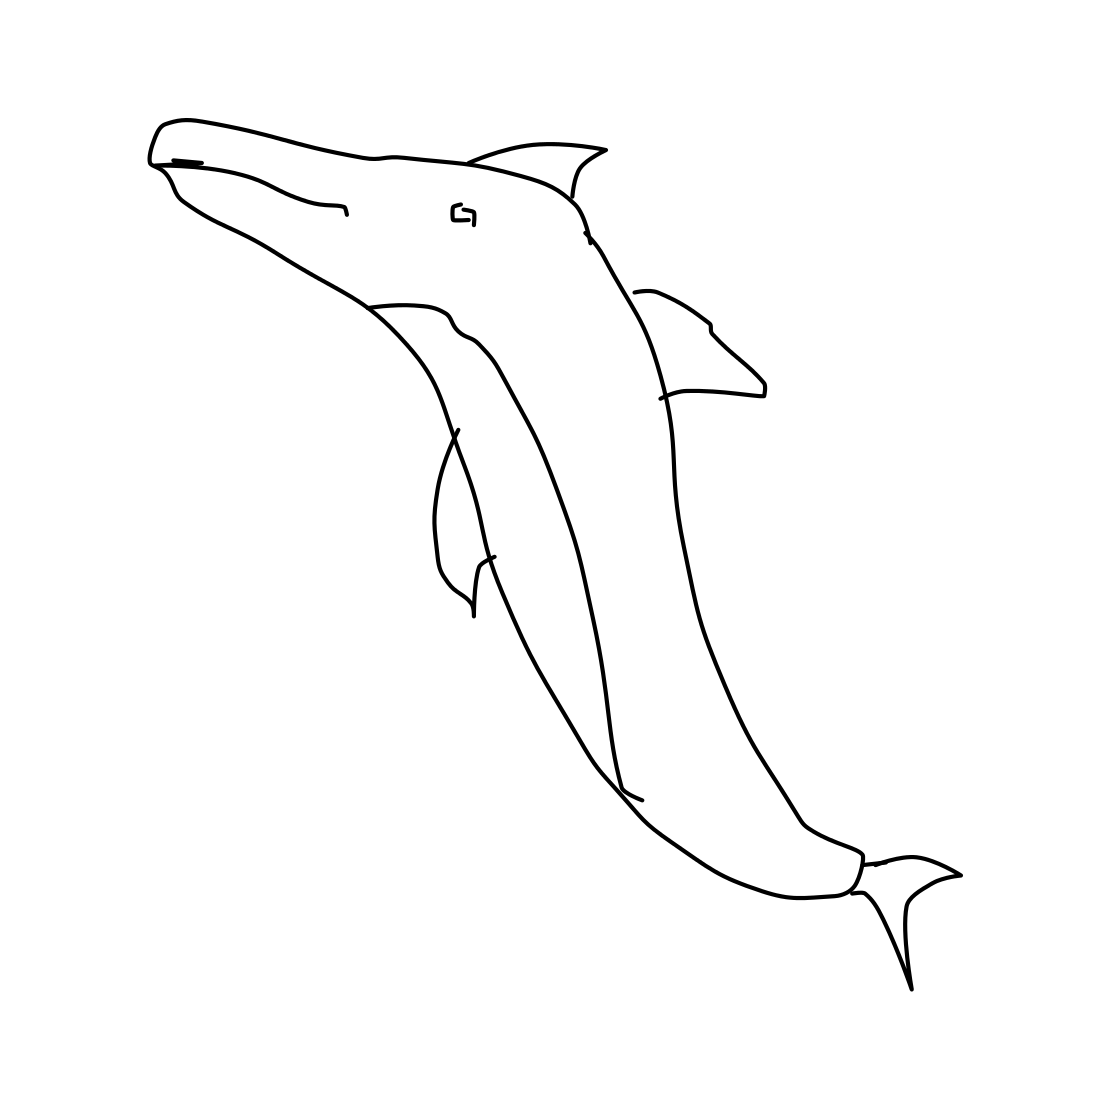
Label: dolphin